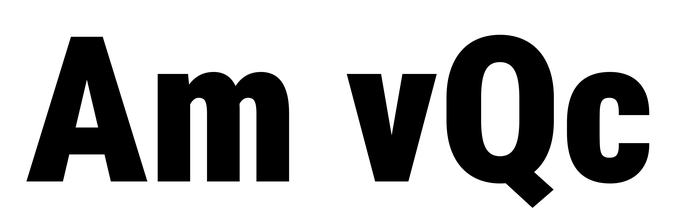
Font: Roboto_Condensed_Black